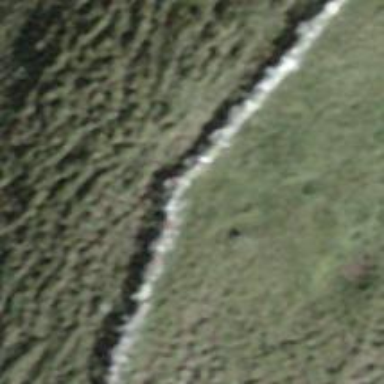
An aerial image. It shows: Wall is shown in the image.